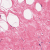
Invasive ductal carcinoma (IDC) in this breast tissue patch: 0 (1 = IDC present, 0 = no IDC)